Question: I have a like this; (in )
'''
SELECT A.HESAP_NO, A.TEKLIF_NO1 || '/' || A.TEKLIF_NO2 AS TEKLIF, A.MUS_K_ISIM,
B.MARKA, C.SASI_NO, C.SASI_DURUM, D.TAS_MAR, RISK_SASI(A.TEKLIF_NO1, A.TEKLIF_NO2, C.SASI_NO) AS RISK,
MV_SASI(A.TEKLIF_NO1, A.TEKLIF_NO2, C.SASI_NO, SYSDATE) AS MV
FROM S_TEKLIF A, S_URUN B, S_URUN_DETAY C, KOC_KTMAR_PR D
WHERE A.TEKLIF_NO1 || A.TEKLIF_NO2 = B.TEKLIF_NO1 || B.TEKLIF_NO2
AND A.TEKLIF_NO1 || A.TEKLIF_NO2 = C.TEKLIF_NO1 || C.TEKLIF_NO2
AND B.SIRA_NO = C.URUN_SIRA_NO
AND B.DISTRIBUTOR = D.DIST_KOD
AND B.MARKA = D.MARKA_KOD
AND B.URUN_KOD = D.TAS_KOD
'''
And the result is;

By this steps, there is no error when I scroll down , I getting an error like this:
> ORA-01422: exact fetch returns more than requested number of rows
ORA-06512: at "MARDATA.RISK_SASI", line 28
01422. 00000 - "exact fetch returns more than requested number of rows"
*Cause: The number specified in exact fetch is less than the rows returned.
*Action: Rewrite the query or change number of rows requested
How can I solve this problem?
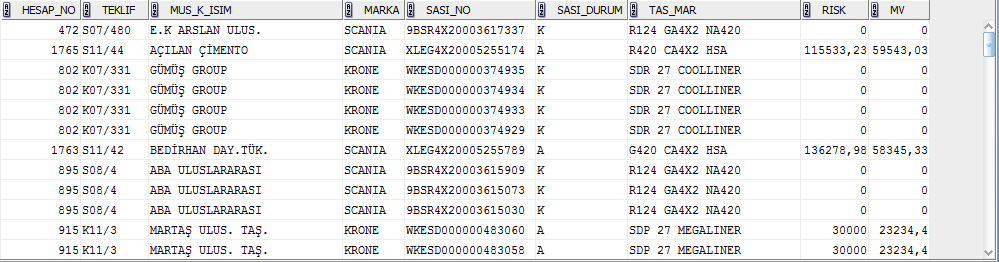
Answer: Look at your RISK_SASI function.
I do not see it but I guess that in 28-th line you will find something like this
'''
SELECT <something> into <some variables>
FROM <somewhere>
WHERE <some condition>
'''
When there is more than one row which fulfils "some condition", you get ORA-01422. If my guess is correct, you should correct this statement to return exactly one row.
The error appears only for some specific values of A.TEKLIF_NO1, A.TEKLIF_NO2, C.SASI_NO, that is why you don't have this error when you fetch first few rows (records are fetched as you scroll down)